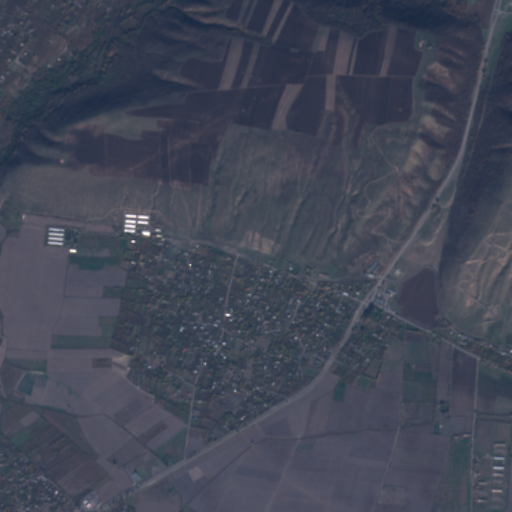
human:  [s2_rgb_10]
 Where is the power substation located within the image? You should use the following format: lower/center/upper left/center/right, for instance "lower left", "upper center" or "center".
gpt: The power substation is located in the lower left of the image.
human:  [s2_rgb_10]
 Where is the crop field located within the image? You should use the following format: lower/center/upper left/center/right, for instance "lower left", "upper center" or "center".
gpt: There is no crop field in the image.